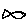
Label: fish